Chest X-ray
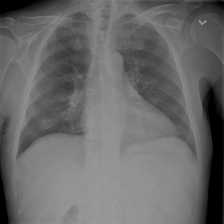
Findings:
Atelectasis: negative
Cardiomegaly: negative
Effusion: negative
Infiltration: negative
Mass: negative
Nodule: negative
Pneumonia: negative
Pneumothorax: negative
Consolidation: negative
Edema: negative
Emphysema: negative
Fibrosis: negative
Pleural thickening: negative
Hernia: negative